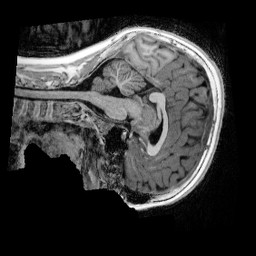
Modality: UNIT1_denoised
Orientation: sagittal
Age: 12
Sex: male
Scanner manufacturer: siemens
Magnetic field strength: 3 T
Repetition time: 4 s
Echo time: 0.00303 s